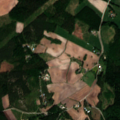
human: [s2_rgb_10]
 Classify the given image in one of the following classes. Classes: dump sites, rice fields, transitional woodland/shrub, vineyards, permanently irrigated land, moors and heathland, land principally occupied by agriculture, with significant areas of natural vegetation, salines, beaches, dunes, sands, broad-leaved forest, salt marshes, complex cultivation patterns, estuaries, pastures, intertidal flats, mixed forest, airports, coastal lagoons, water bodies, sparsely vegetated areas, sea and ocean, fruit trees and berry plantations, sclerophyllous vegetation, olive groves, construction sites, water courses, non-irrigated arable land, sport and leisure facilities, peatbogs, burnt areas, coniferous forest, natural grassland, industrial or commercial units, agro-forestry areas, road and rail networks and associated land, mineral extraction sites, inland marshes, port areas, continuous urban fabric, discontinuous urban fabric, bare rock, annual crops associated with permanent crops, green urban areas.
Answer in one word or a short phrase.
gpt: non-irrigated arable land, land principally occupied by agriculture, with significant areas of natural vegetation, coniferous forest, mixed forest